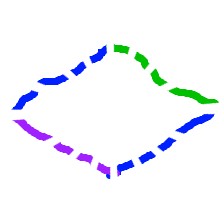
Shape: rhombus